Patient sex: F
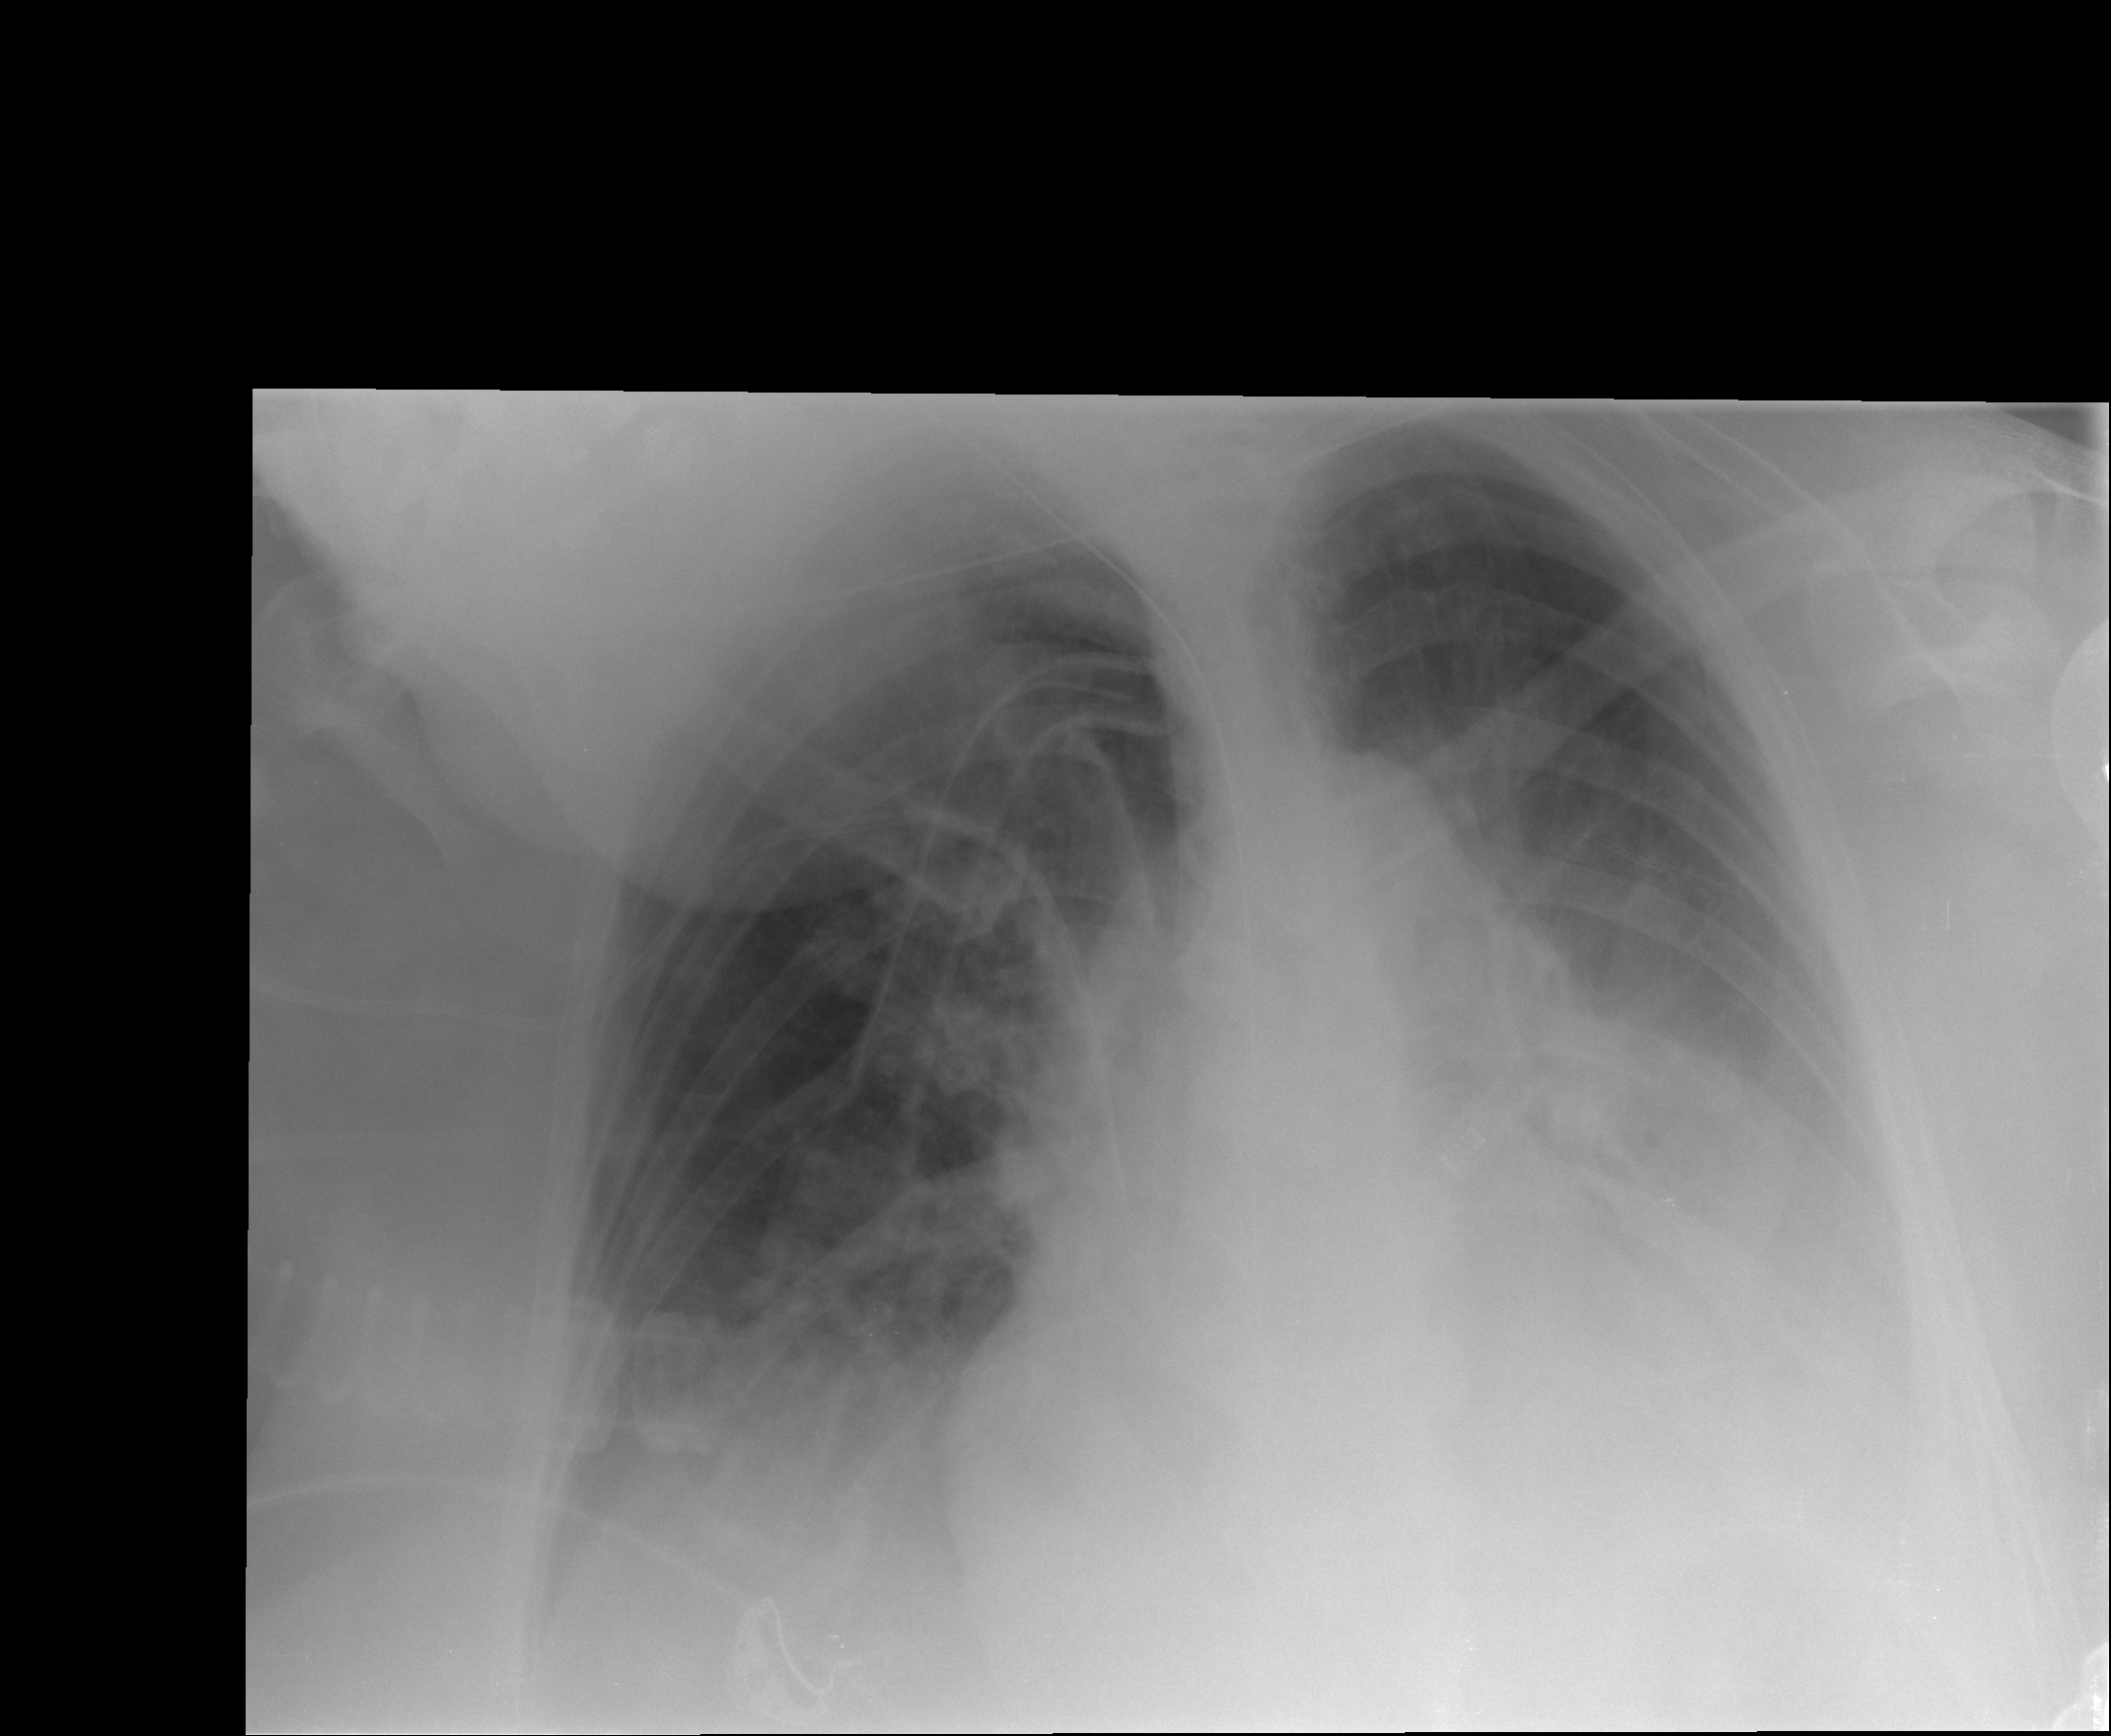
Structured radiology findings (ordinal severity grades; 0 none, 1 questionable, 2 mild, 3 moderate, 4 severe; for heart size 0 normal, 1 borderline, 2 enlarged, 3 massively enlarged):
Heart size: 2
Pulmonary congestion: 2
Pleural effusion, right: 0
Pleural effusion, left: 3
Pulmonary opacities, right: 2
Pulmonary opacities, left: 2
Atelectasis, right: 2
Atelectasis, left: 3